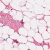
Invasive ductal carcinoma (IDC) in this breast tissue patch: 0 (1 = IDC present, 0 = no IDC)